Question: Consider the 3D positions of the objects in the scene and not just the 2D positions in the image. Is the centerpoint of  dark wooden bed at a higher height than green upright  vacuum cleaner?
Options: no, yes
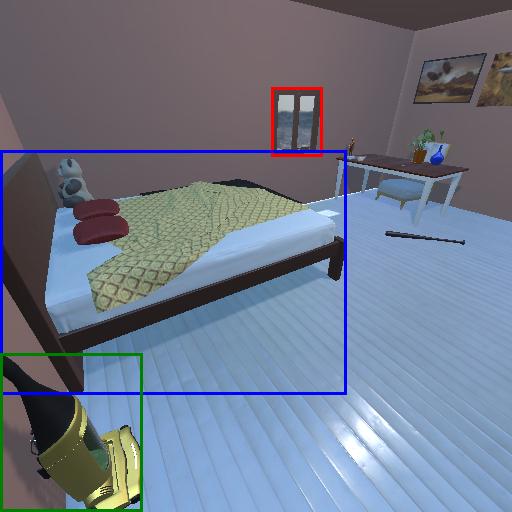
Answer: no